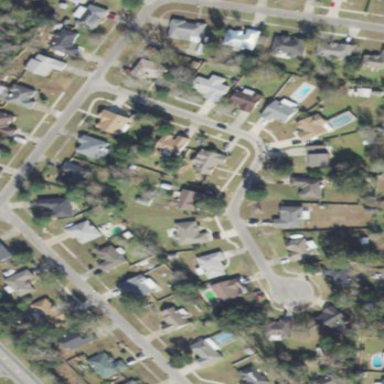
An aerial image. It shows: This residential area consists of single-family homes.